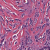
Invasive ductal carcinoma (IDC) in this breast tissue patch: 1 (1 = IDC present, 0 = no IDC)